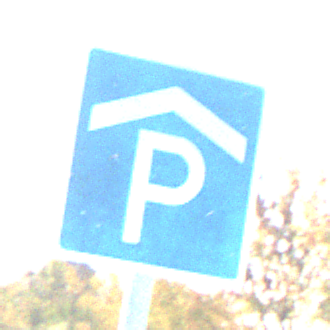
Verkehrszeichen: Parkhaus
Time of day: MorningAfternoon
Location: Outdoor (Nature)
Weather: Clear
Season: Autumn
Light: Natural